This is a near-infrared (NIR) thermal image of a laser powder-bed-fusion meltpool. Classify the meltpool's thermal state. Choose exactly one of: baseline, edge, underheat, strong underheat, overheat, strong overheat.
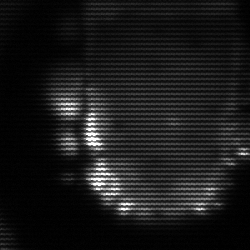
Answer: baseline